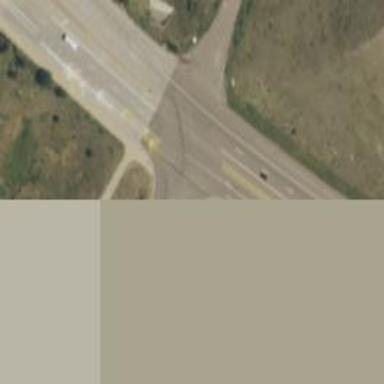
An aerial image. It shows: Marked zebra crossing on asphalt cycleway.